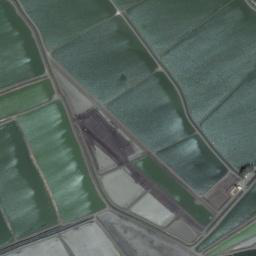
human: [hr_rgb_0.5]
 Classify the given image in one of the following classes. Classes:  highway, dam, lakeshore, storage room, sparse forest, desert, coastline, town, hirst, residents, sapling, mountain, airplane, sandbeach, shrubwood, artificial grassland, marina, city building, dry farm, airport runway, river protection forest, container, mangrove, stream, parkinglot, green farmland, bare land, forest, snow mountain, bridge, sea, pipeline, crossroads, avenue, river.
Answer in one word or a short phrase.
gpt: green farmland